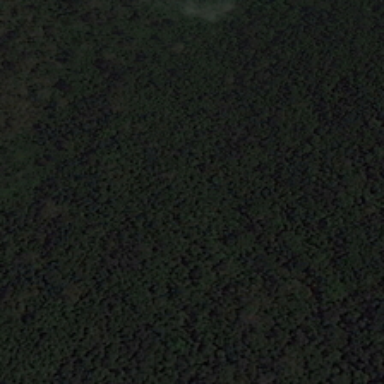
Many green trees form a piece of crowded forest .